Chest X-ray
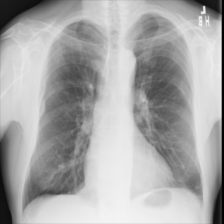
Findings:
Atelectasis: positive
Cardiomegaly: negative
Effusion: negative
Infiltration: negative
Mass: negative
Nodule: negative
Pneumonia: negative
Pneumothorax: negative
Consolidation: negative
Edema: negative
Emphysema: negative
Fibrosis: negative
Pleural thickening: negative
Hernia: negative